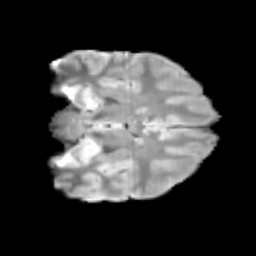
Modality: T2w
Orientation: coronal
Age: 11
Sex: male
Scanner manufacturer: siemens
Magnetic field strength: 3 T
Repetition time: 3.8 s
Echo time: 0.07 s